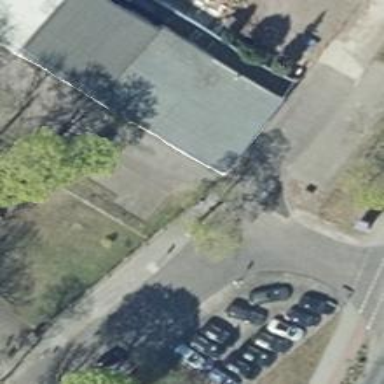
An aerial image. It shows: Shop that sells cars.